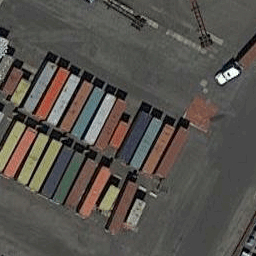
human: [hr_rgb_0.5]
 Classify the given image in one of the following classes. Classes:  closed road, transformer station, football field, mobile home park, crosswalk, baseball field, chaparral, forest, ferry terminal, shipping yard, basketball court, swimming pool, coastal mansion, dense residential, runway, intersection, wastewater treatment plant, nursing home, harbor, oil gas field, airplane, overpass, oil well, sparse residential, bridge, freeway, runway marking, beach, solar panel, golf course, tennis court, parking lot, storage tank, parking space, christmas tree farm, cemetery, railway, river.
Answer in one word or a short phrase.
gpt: shipping yard